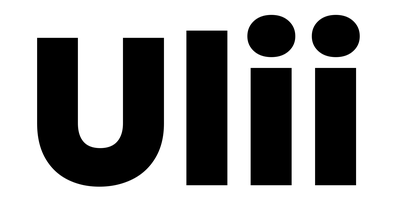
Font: Poppins-ExtraBold